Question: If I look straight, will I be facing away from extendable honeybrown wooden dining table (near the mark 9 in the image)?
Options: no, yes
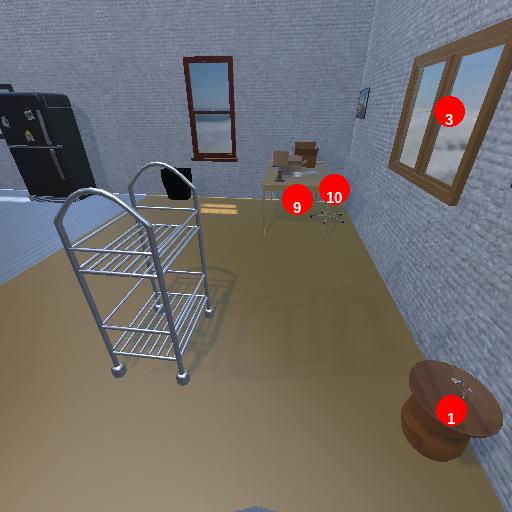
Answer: no